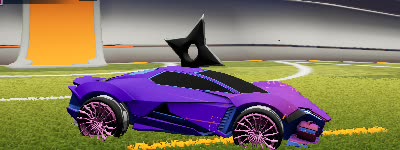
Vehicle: werewolf